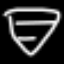
Label: diamond